Question: In my project configuration in IDEA, I have the following text fields:

I would like to define some environment variables, and refer to them in the fields '"VM options"' and '"Program arguments"'.
I tried with the following definitions for environment variables:
'''
MY_FOLDER=/some/random/path
MY_ARGUMENT=2
'''
and then in '"VM options"' I entered:
-'Dfoo=$MY_FOLDER'
and in program arguments I entered
'''
$MY_ARGUMENT foo bar
'''
However, the environment variables prior to calling my class, i.e. if I inspect 'args[0]' in Java, it holds the string value '$MY_ARGUMENT', '2'.
Why? and how can I fix this?
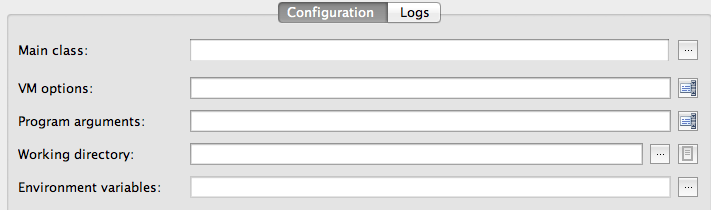
Answer: You can access environment variables using the brace-enclosed environment variable syntax. Example:
VM options: '-Dfoo=${MY_ENV_VAR}'
<URL>
'MY_ENV_VAR' environment variable will be expanded properly.
tested in IntelliJ IDEA 2017.1.2 and still working.